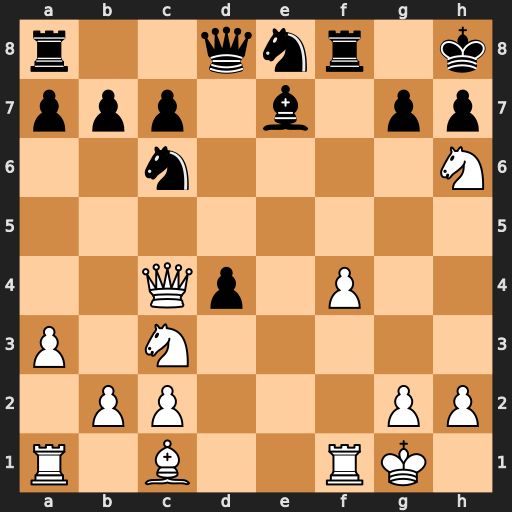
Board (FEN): r2qnr1k/ppp1b1pp/2n4N/8/2Qp1P2/P1N5/1PP3PP/R1B2RK1
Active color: w
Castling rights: -
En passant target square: -
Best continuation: Qg8+ Rxg8 Nf7#